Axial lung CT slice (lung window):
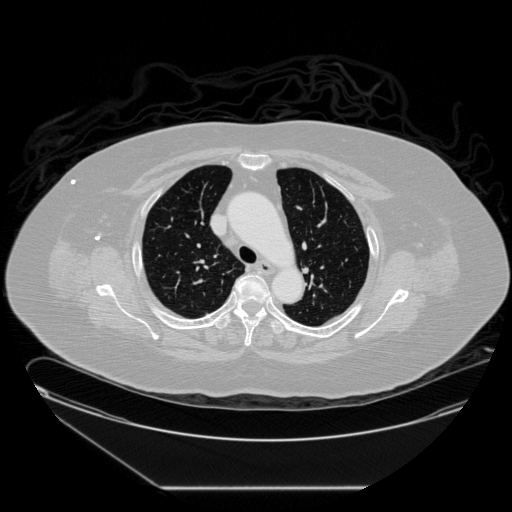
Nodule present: no